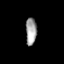
Tissue: prostate
Cell type: Fibroblasts
Senescence score: 0.7932
Nuclear area (px): 293
Mean DAPI intensity: 160.106